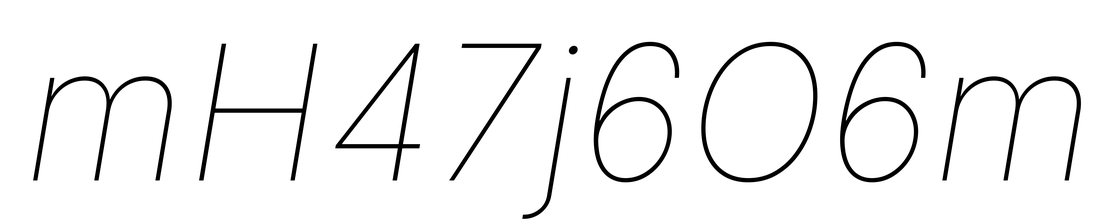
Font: Inter-Italic_Thin_Italic